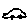
Label: car